Question: I'd like to ask how to delete legend in ggplot with regression model.
I already added 'theme(legend.position = "None")'
but the legend cannot be deleted. Could you tell me what I was doing wrong?
Many thanks!!!

'''
ggplot(data=x, aes(x=agw, y=pgw)) +
geom_point (data=x, aes(x=agw, y=pgw, color=Nitrogen)) +
stat_smooth(method = 'lm', se=FALSE, color="Black") +
scale_color_manual(values = c("Dark gray","Black")) +
theme(legend.position = "None") +
geom_text(x=30, y=70, label="", size=3.5, col="Black") +
geom_text(x=30, y=60, label="", size=3.5, col="Black") +
scale_x_continuous(breaks = seq(0,80,10),limits = c(0,80)) +
scale_y_continuous(breaks = seq(0,80,10), limits = c(0,80)) +
theme_bw() +
theme(panel.grid = element_blank())
'''
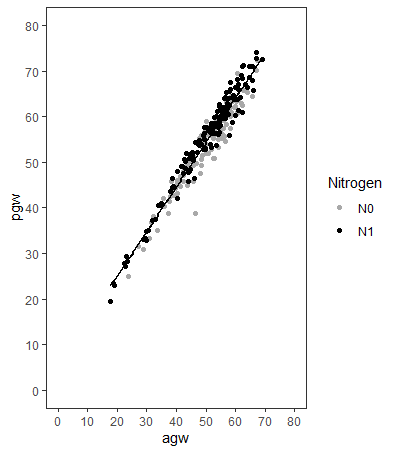
Answer: This should work in lack of reproducible data. Be careful that functions like 'theme_bw()' use to remove previous 'theme()' settings as mentioned by @Ronald. So it is better to add in the final part of the plot. For shapes, you can enable 'shape' in 'aes()' like this and format with 'scale_shape_manual()' (the numbers inside belong to the shape you want):
'''
library(ggplot2)
#Code
ggplot(data=x, aes(x=agw, y=pgw)) +
geom_point (data=x, aes(x=agw, y=pgw, color=Nitrogen,shape=Nitrogen,size=3)) +
stat_smooth(method = 'lm', se=FALSE, color="Black") +
scale_color_manual(values = c("Dark gray","Black")) +
scale_shape_manual(values = c(1,15))+
geom_text(x=30, y=70, label="", size=3.5, col="Black") +
geom_text(x=30, y=60, label="", size=3.5, col="Black") +
scale_x_continuous(breaks = seq(0,80,10),limits = c(0,80)) +
scale_y_continuous(breaks = seq(0,80,10), limits = c(0,80)) +
theme_bw() +
theme(panel.grid = element_blank(),
legend.position = 'none')
'''